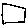
Label: square